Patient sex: M
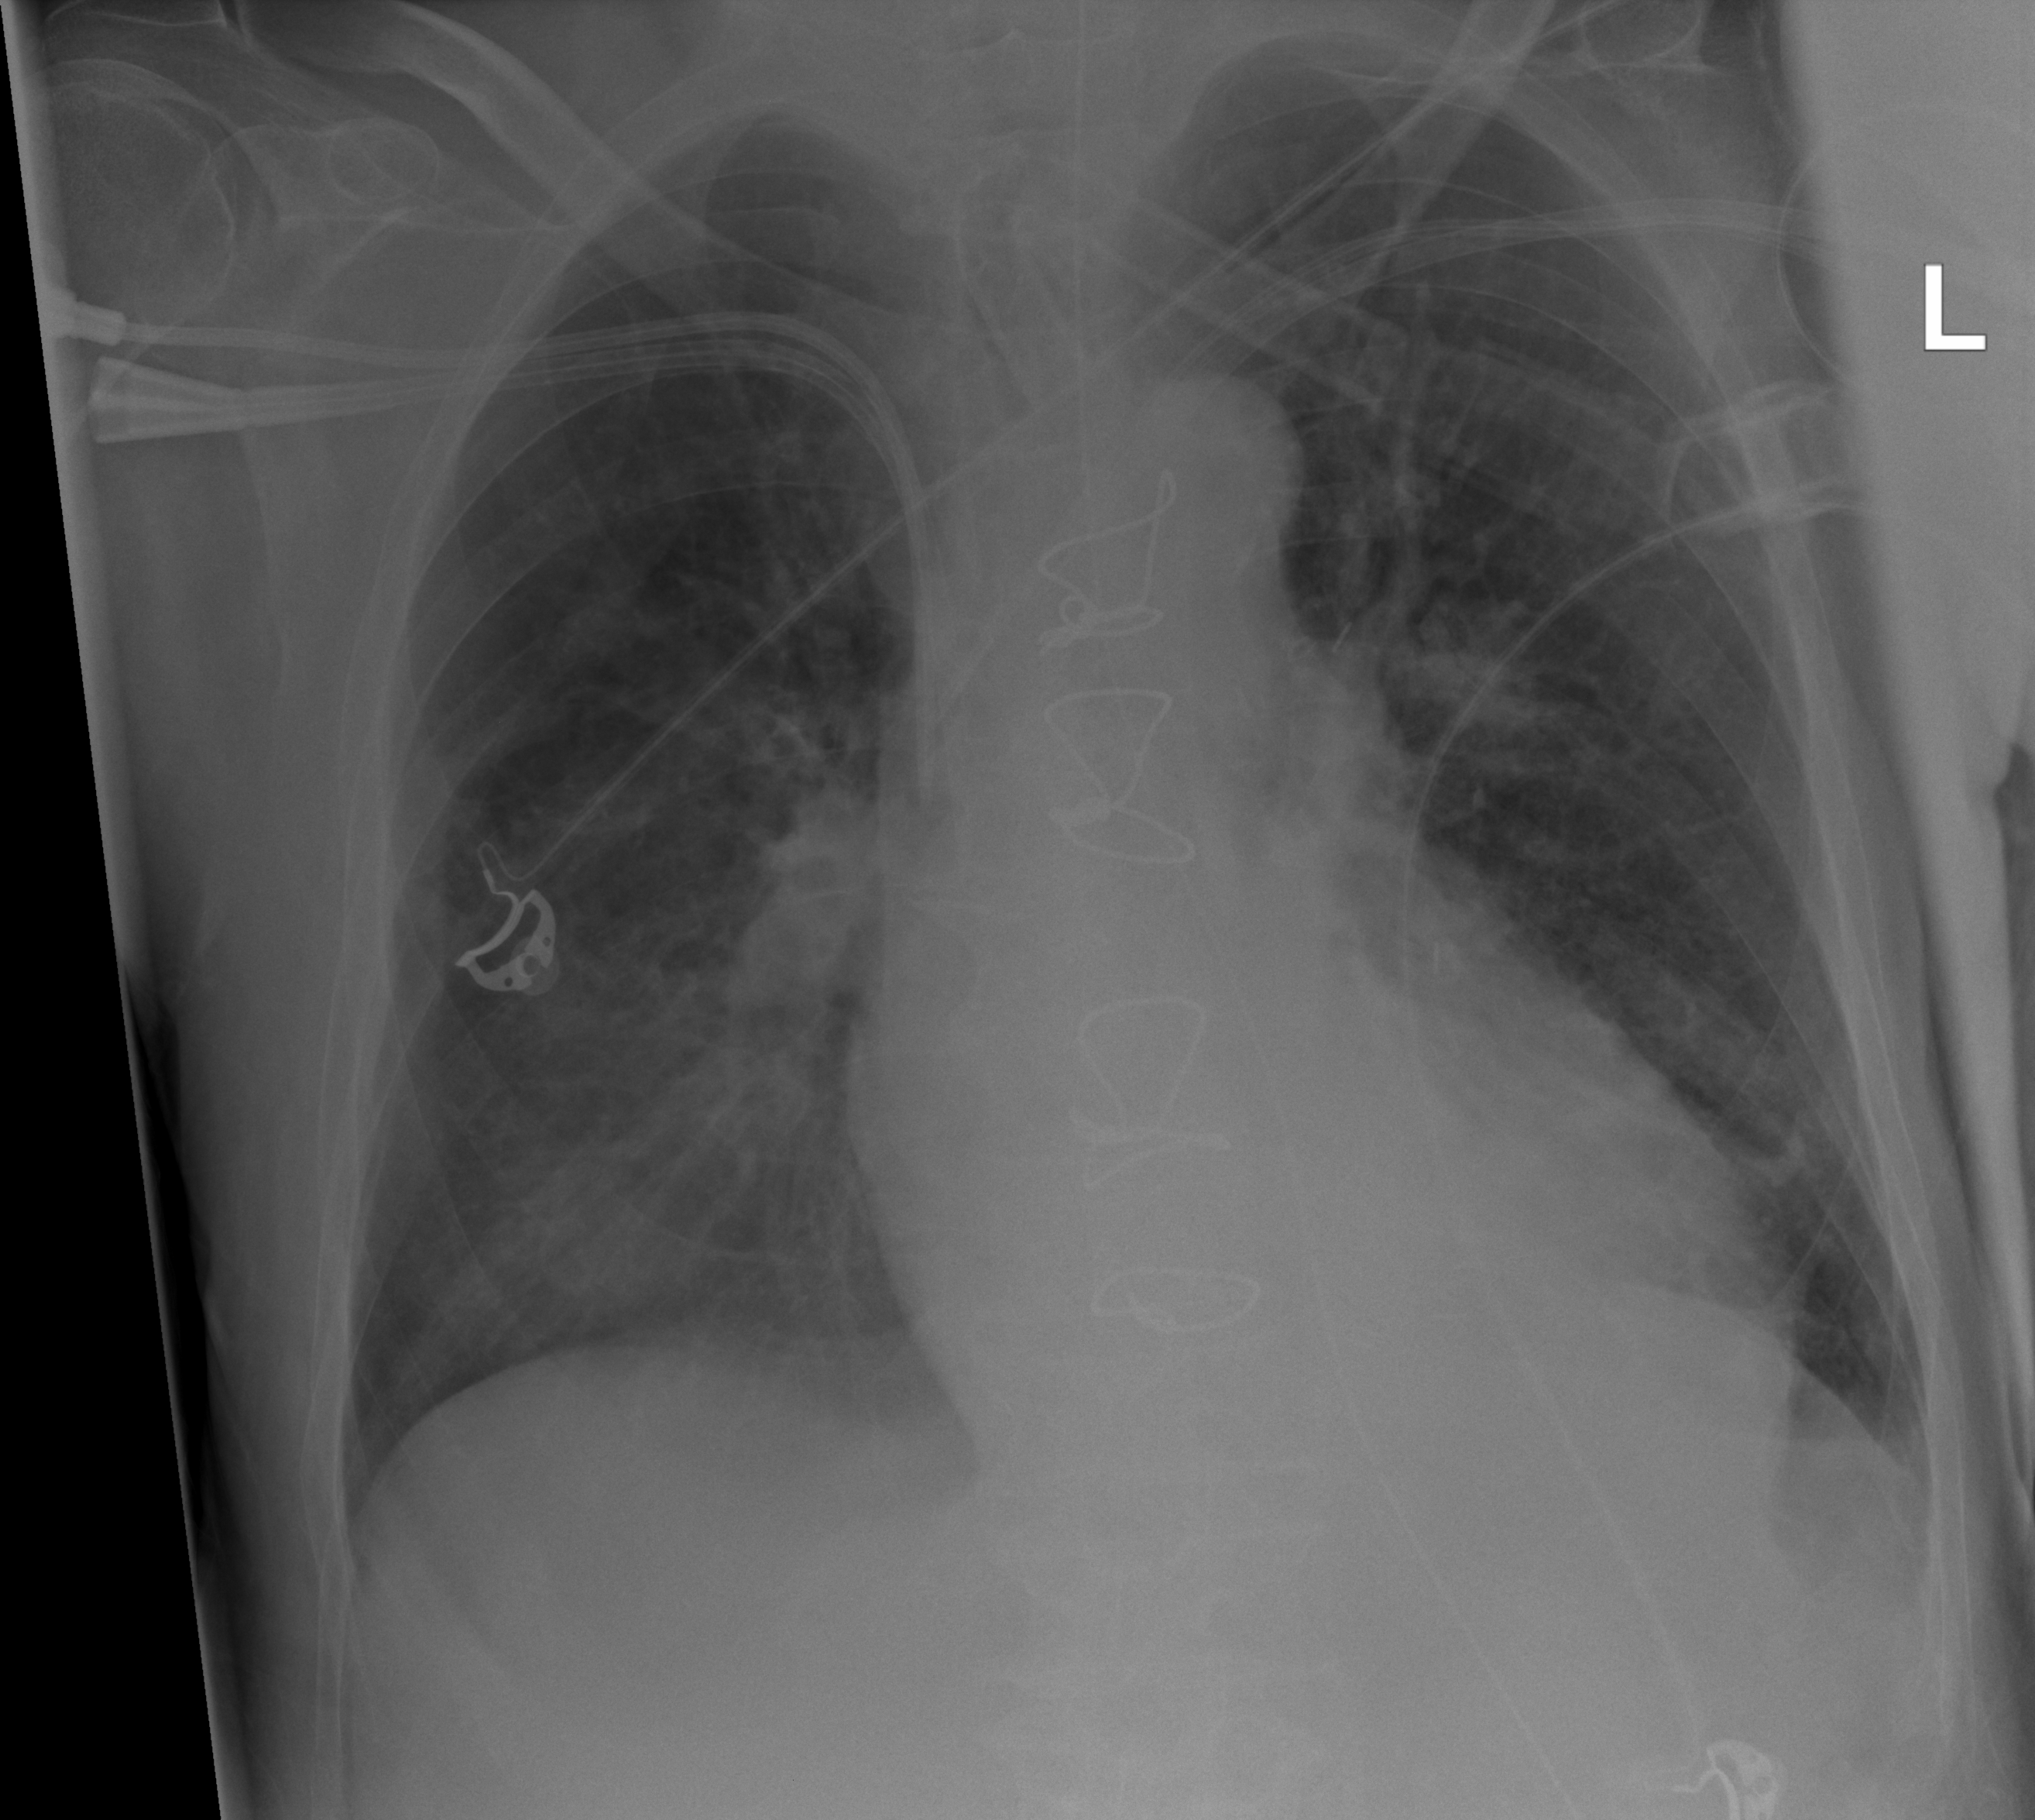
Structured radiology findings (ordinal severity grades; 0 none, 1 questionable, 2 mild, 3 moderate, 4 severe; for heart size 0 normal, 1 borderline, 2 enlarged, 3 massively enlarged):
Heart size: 2
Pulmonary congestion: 2
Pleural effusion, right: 0
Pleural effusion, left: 2
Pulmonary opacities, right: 1
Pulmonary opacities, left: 0
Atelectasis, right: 2
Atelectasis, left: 2